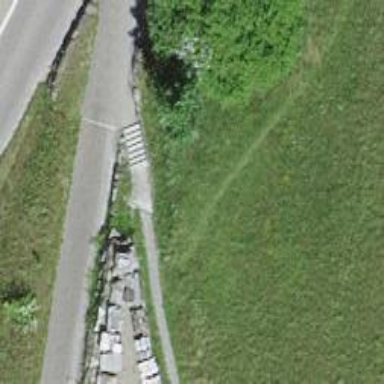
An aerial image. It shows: Road with steps.